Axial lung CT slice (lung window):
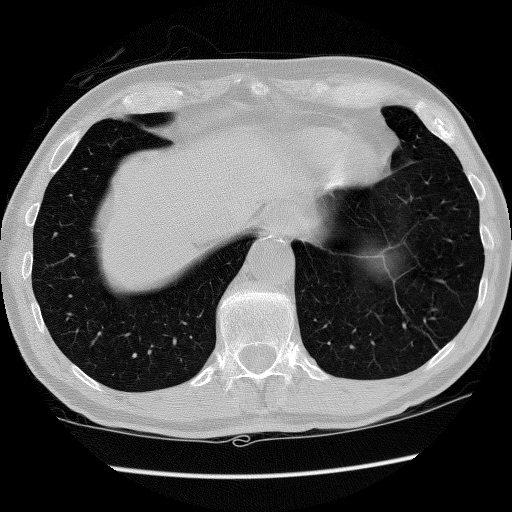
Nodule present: no